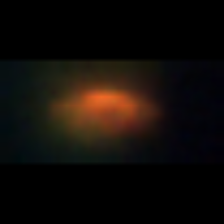
Taxon: NanoPlankton
Group: Other